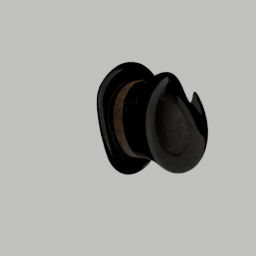
Label: people